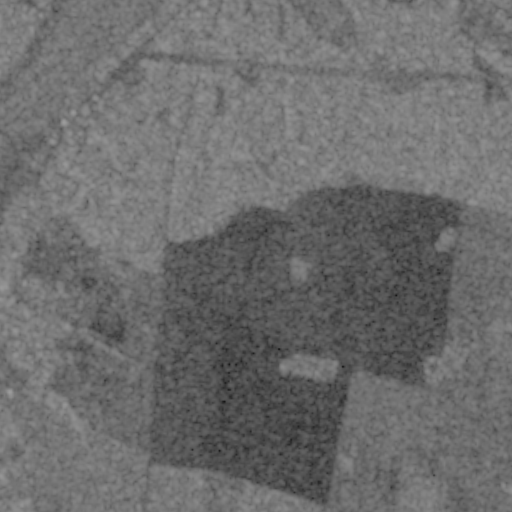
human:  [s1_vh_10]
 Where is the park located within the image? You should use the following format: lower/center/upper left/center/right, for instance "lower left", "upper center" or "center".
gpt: The park is located in the lower left of the image.
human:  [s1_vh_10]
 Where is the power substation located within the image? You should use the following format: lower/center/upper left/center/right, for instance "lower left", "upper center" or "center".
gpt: The power substation is located in the upper left of the image.
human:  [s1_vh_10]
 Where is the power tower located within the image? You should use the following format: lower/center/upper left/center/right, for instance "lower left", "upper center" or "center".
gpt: The power tower is located in the upper left of the image.
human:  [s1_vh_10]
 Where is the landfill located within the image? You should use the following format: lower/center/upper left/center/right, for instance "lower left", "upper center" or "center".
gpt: There is no landfill in the image.

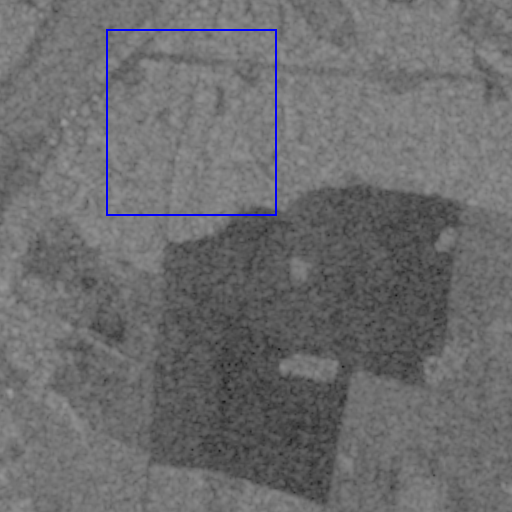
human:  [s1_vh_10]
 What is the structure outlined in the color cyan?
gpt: There is no cyan outline.
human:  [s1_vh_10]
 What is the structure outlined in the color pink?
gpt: There is no structure outlined in pink.